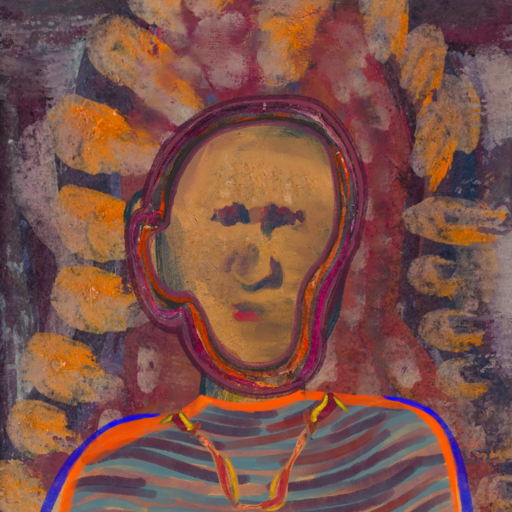
Background: Doll, Head And Neck Front: In_The_Sun, Face Front: In_The_Sun, Bust: Experience, Hair Front: Hypocrite, Head Accessory: Blank, Second Necklace: Gypsy_Mother_1, Necklace: Blank, Baby: Blank